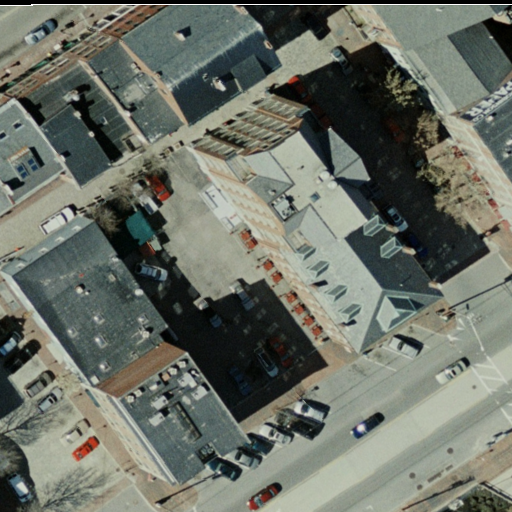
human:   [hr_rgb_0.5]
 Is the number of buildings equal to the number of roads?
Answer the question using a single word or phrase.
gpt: no

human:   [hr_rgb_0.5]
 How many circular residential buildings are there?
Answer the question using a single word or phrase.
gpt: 0

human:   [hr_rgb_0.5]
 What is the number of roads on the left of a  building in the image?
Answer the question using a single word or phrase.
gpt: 3

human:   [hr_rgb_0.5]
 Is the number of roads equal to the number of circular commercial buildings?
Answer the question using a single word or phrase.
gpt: no

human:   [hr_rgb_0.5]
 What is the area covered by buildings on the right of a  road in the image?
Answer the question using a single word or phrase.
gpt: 4033m2

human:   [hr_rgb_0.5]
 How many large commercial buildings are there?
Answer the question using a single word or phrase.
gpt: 0

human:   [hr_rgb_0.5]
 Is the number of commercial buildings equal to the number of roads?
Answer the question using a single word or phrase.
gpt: no

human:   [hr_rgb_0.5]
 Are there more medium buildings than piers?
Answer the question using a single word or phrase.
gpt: yes

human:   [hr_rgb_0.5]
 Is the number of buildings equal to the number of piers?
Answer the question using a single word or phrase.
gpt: no

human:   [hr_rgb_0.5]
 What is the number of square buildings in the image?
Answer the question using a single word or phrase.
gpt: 0

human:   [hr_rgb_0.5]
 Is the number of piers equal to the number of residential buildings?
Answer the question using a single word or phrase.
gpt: no

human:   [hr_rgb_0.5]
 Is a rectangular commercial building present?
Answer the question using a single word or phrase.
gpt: no

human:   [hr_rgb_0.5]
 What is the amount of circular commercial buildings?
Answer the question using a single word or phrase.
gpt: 0

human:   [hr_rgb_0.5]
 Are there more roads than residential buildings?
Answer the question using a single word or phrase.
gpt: no

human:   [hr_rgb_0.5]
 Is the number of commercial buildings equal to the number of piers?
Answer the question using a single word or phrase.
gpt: no

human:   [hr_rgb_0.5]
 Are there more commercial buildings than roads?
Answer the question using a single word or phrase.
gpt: no

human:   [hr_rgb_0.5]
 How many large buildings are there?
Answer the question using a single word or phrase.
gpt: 2

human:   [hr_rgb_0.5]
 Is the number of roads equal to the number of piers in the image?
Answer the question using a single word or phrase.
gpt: no

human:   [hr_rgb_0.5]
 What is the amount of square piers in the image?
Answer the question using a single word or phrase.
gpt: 0

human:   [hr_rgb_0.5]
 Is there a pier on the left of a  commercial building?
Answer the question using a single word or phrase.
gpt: no

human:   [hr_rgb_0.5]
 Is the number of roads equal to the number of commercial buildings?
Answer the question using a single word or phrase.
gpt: no

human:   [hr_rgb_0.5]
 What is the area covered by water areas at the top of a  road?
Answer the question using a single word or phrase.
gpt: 0m2

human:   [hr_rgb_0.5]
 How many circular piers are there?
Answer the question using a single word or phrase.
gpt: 0

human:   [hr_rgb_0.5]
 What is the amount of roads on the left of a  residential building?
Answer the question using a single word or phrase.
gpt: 3

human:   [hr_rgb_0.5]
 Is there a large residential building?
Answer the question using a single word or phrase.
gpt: yes

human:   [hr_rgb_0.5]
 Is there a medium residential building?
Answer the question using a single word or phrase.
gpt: yes

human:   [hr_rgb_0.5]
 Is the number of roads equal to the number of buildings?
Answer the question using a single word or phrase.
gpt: no

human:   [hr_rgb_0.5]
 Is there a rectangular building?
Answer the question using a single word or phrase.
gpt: yes

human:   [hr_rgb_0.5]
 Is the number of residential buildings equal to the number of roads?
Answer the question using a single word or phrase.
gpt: no

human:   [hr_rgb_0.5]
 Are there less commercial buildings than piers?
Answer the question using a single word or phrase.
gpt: yes

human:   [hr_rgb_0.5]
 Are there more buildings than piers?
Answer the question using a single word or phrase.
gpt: yes

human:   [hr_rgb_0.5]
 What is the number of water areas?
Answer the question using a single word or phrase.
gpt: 0

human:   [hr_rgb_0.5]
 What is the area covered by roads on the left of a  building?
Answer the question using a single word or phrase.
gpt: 0m2

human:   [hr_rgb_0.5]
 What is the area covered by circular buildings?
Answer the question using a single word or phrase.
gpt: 0m2

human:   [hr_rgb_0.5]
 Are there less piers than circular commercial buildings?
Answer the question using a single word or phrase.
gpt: no

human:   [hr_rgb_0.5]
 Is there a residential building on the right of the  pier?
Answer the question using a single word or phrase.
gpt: no